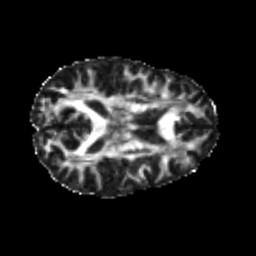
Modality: FA
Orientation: axial
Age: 22
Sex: female
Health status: healthy
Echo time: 0.074 s